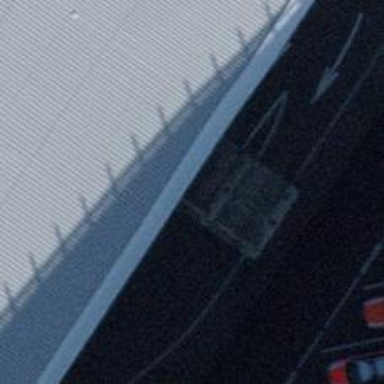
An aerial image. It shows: Lift gate barrier.